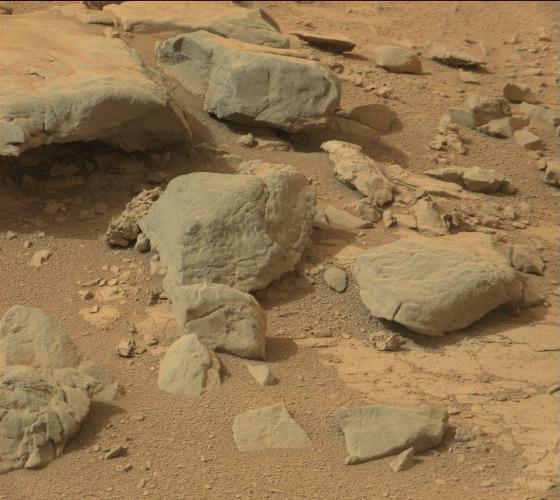
Terrain classes present: Bedrock, Gravel / Sand / Soil, Rock, Shadow